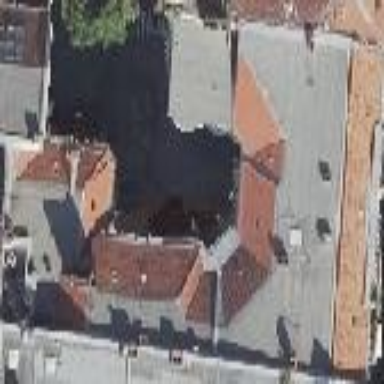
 featuring roof made of roof tiles in double saltbox shape."